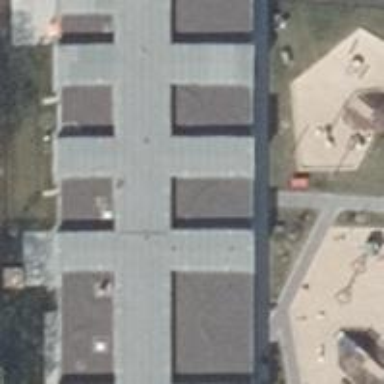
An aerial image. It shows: Kindergarten.